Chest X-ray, PA view. Patient: 67 years old, sex M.
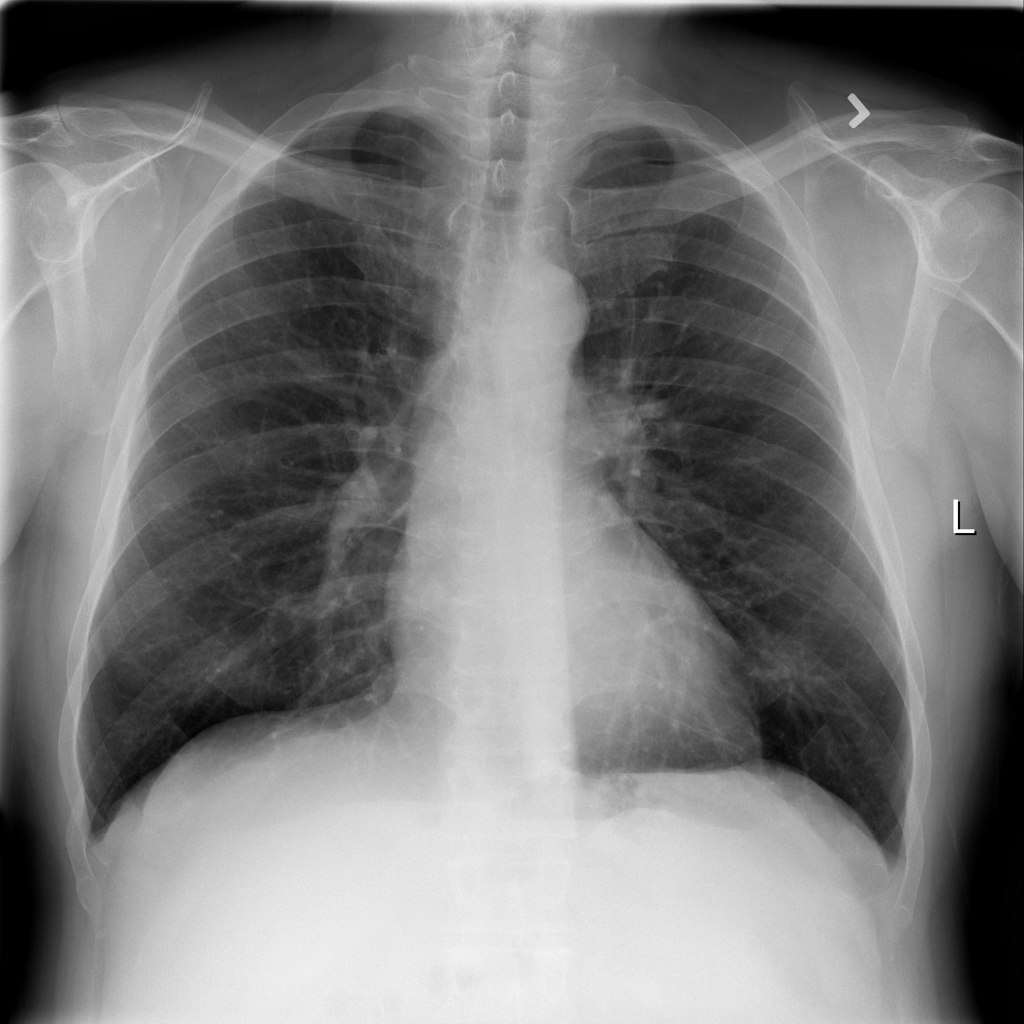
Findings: No Finding